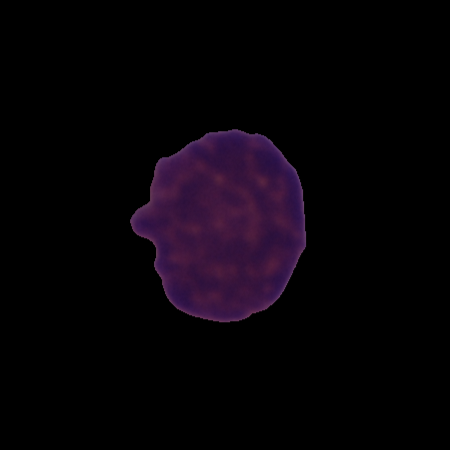
Label: cancer